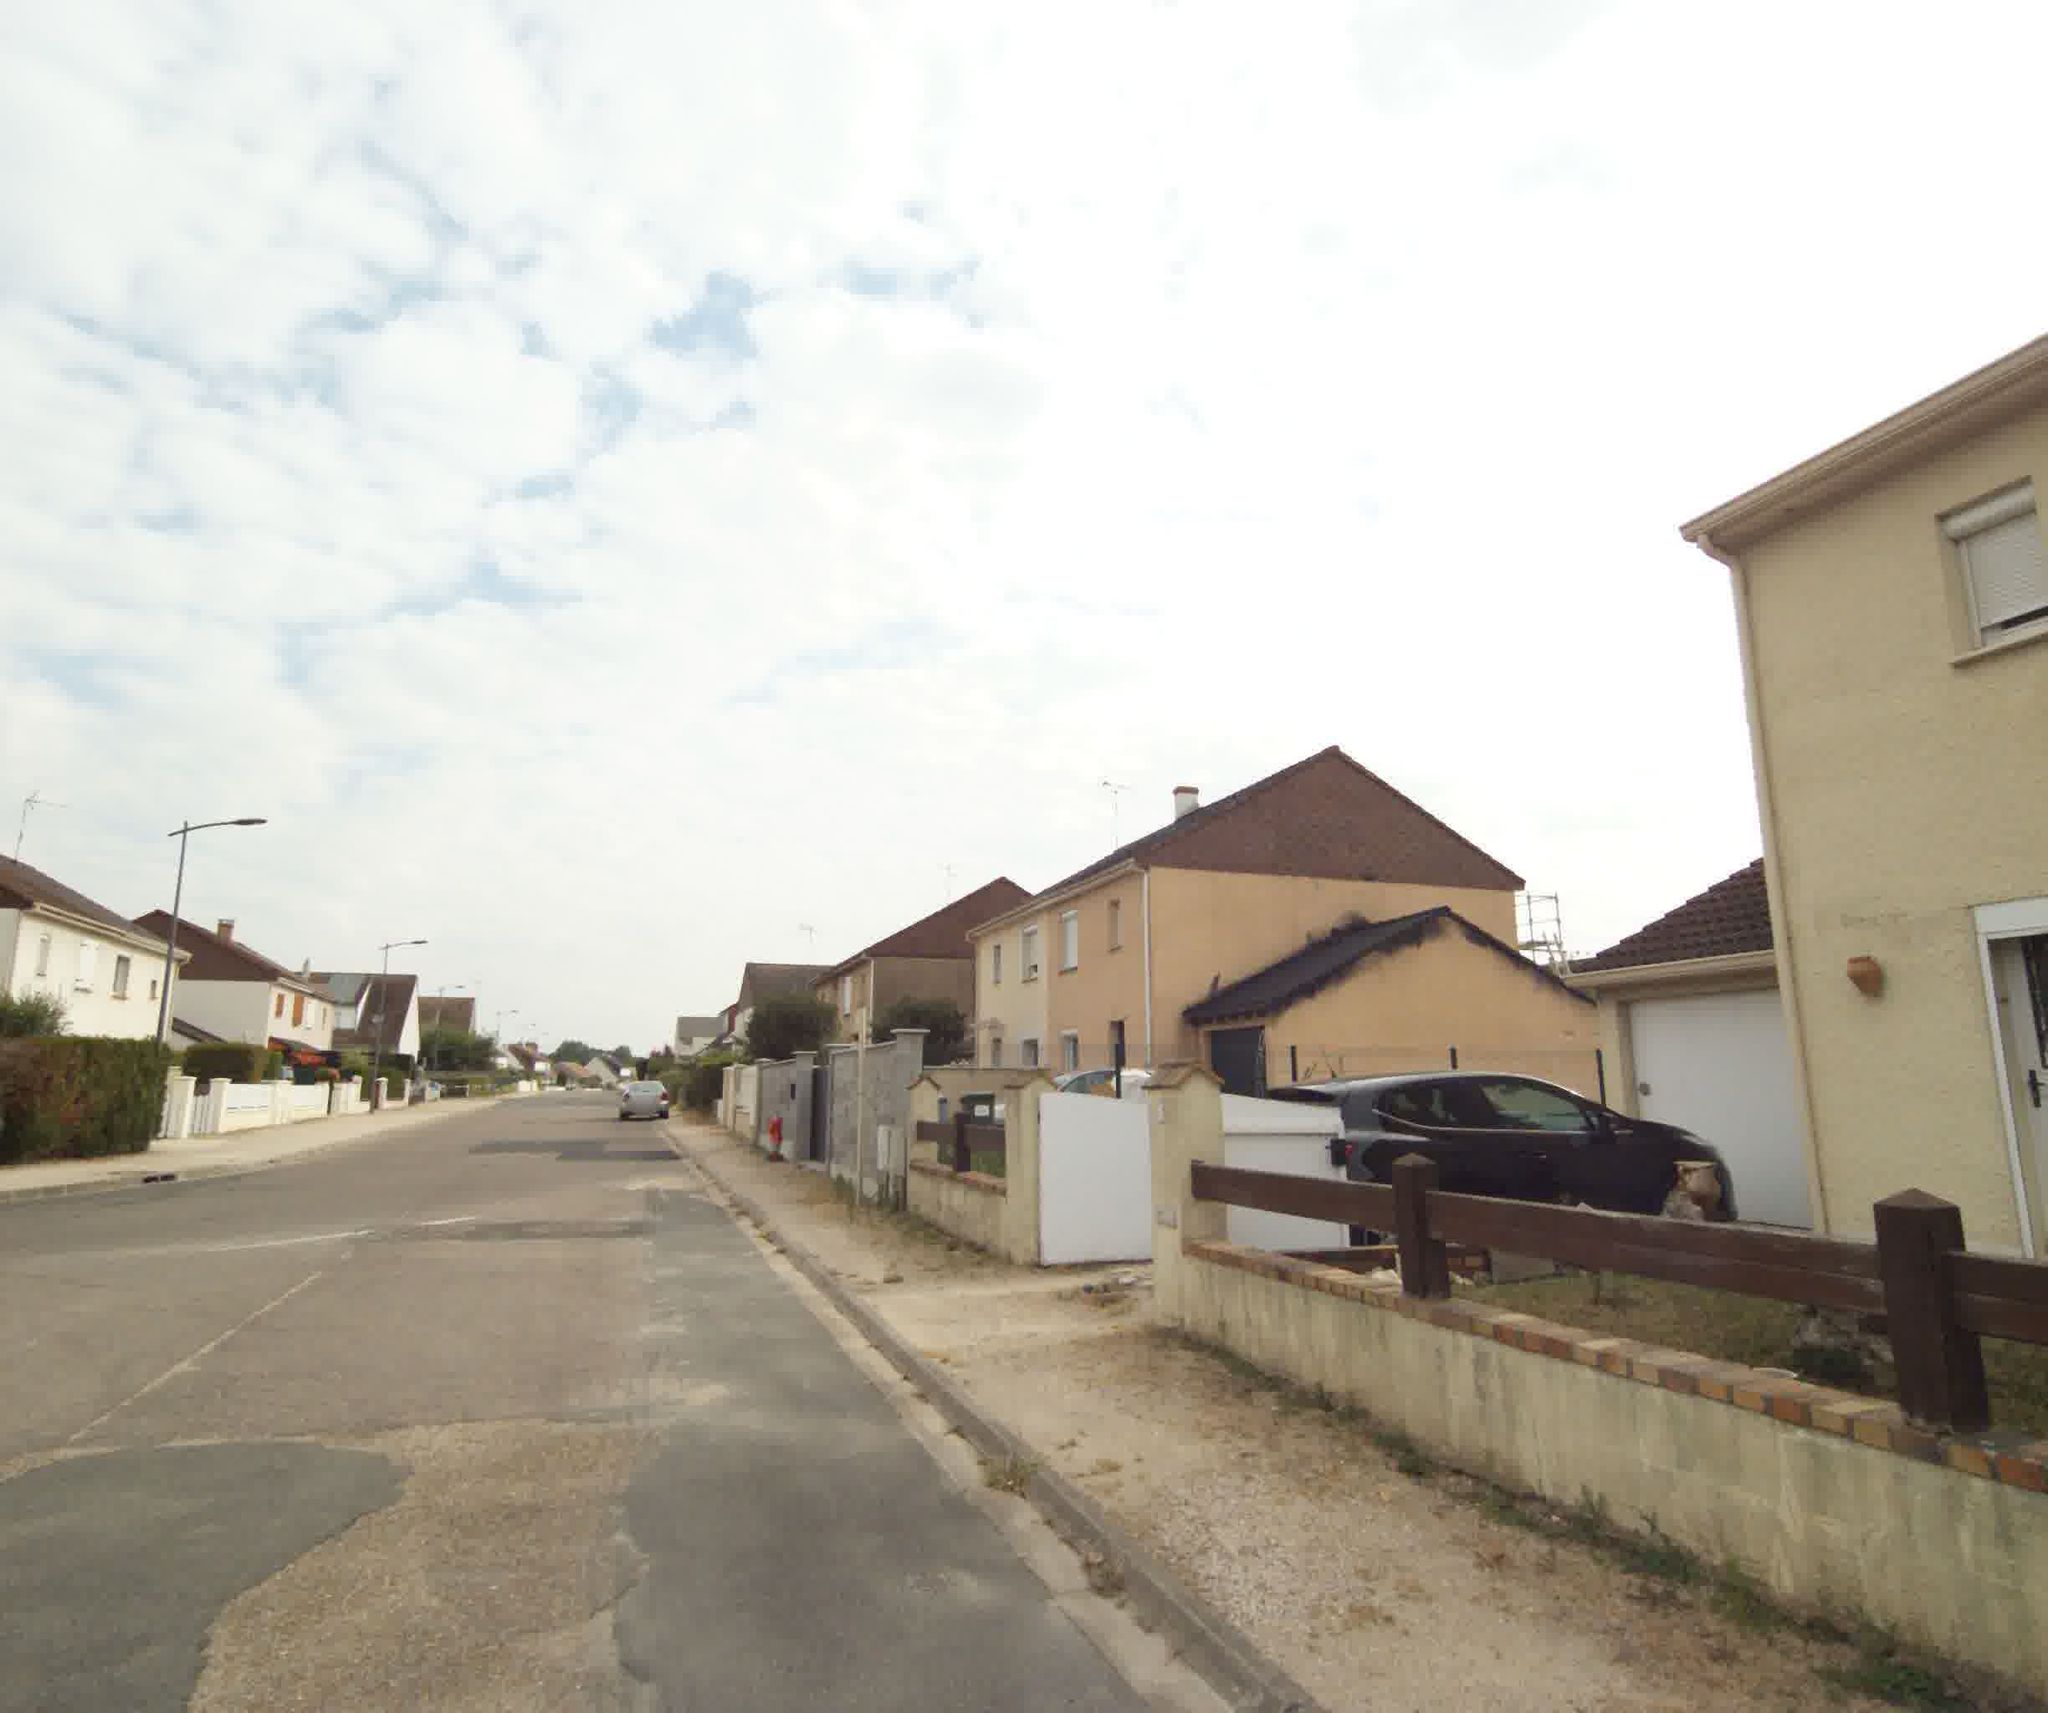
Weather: cloudy
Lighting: day
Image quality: good
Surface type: driving surface
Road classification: residential, footway, path
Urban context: urban centre
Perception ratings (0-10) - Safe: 7.12, Lively: 2.63, Beautiful: 3.02, Boring: 6.16, Depressing: 6.83, Wealthy: 3.84